Question: I'm going nuts over trying to achieve this simple design with divs and spans instead of tables, tds and trs (I got it working with tables so far)

Simple design:
- - -
I was kinda of hoping this would be easy to write but I found it excruciatingly difficult.
The 'float' tag cancels the 'vertical-align' tag and I can't get it to work for no combination of styles/divs/spans.
TnX For The Help...
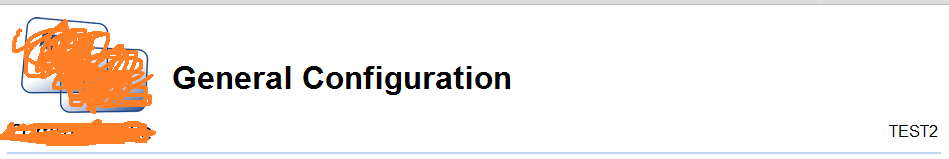
Answer: Something like this? <URL>

### HTML
'''
<div id="zero">
<img id="one" src="http://placekitten.com/100/100"/>
<span id="two">General Configuration</span>
<span id="three">TEST2</span>
</div>
'''
### CSS
'''
#zero {
height: 100px;
position: relative;
border: 1px solid #CCC;
}
#one, #two {
float: left;
line-height: 100px;
}
#three {
position: absolute;
right: 0;
bottom: 0;
}
'''